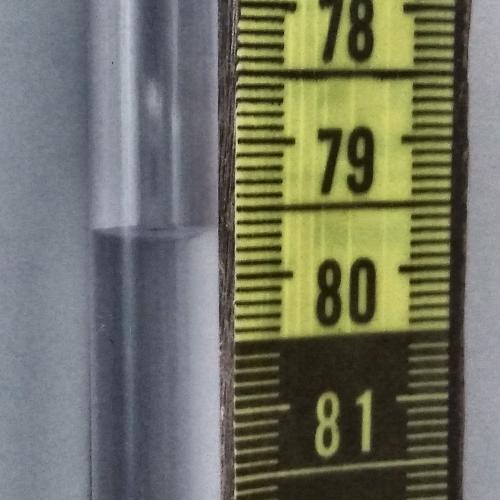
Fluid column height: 79.7 cm